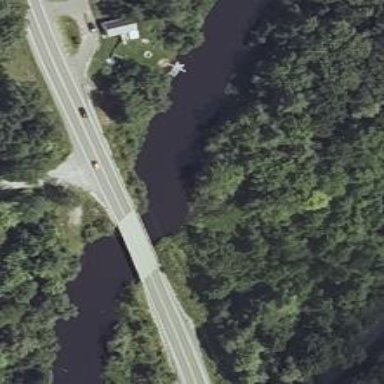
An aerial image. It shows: Tertiary road on asphalt surface on bridge.